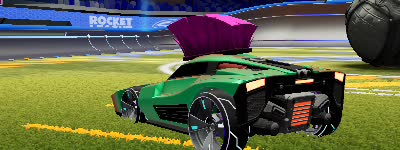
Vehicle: breakout